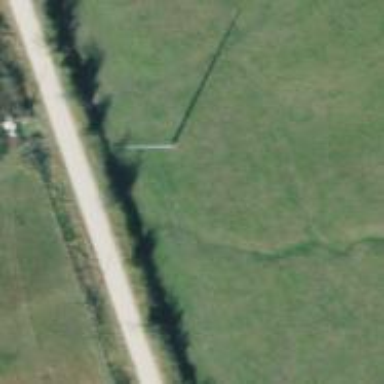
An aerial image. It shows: Power pole.